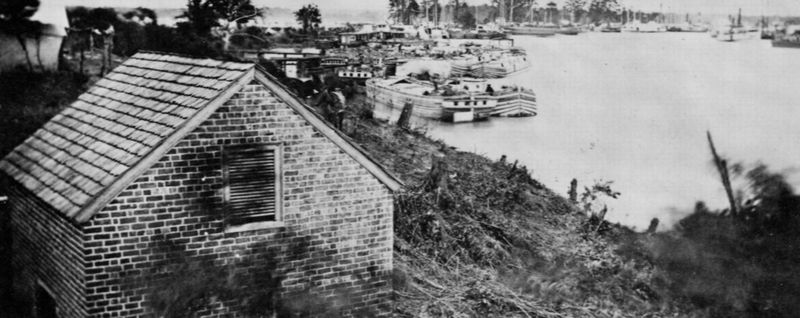
Titel: Landehaus auf dem Pamunkey
Künstler: Mathew B. Brady
Schlagwörter: himmel, meer, schatten, wasser, weiß, bäume, fluss, landschaft, menschen, see, stadt, ufer, äste, fenster, grau, licht, schwarz, dach, gebäude, gras, haus, wiese, architektur, mensch, stein, deich, gräser, kalt, büsche, gebüsch, gewässer, hütte, sträucher, insel, wald, boot, boote, küste, schiff, schiffe, segel, strand, ansicht, fassade, hang, ziegel, backstein, idylle, hafen, kähne, anleger, masten, böschung, brand, querformat, steg, sturm, zerstörung, palme, geschlossen, bucht, segelboote, stege, foto, fotografie, photographie, fensterladen, ruß, schwarz weiss, jalousie, photo, ziegelwand, palmen, gestrüpp, armut, aufnahme, anlegestelle, schindeln, schindeldach, backsteine, baumstümpfe, gefällt, satteldach, flussufer, bunker, pfannen, rolladen, abweisend, küsten, sluss, rollladen, fähren, backsteinwand, gerodet, verwüstet, pönte, marima